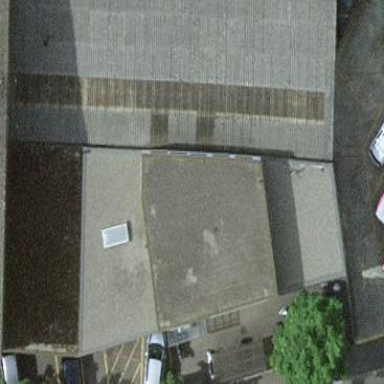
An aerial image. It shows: Commercial building.